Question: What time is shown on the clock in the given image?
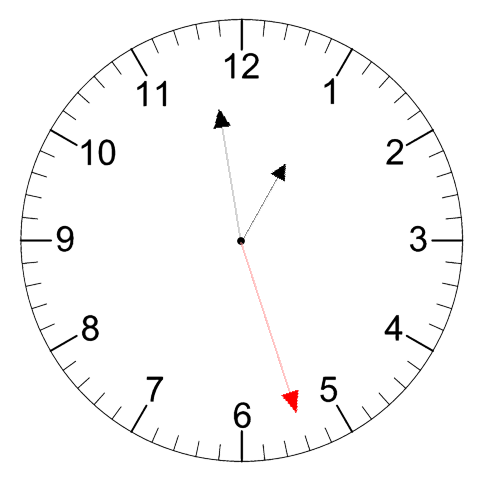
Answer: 12:58:27